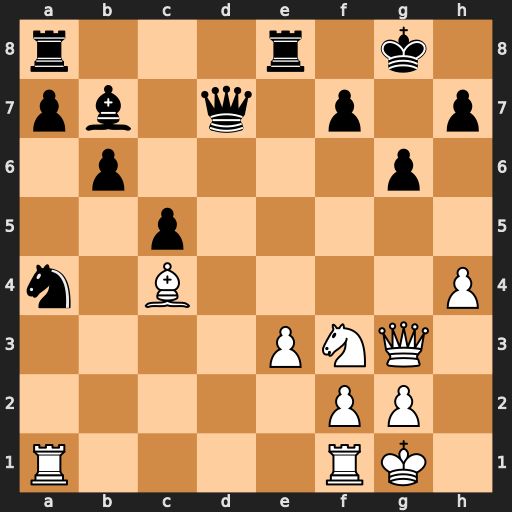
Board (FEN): r3r1k1/pb1q1p1p/1p4p1/2p5/n1B4P/4PNQ1/5PP1/R4RK1
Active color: w
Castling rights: -
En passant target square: -
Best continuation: Rfd1 Qe7 Rxa4